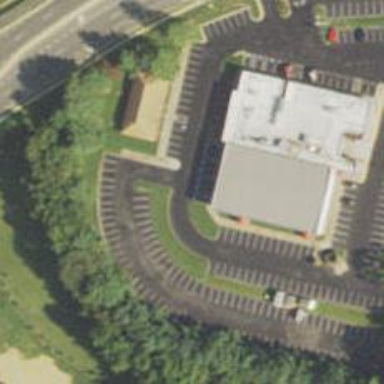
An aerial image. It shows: Parking space.